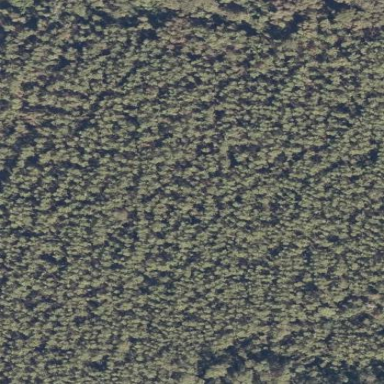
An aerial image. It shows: Forest dominated by needle-leaved trees.